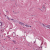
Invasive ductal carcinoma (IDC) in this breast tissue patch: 1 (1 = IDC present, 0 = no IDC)